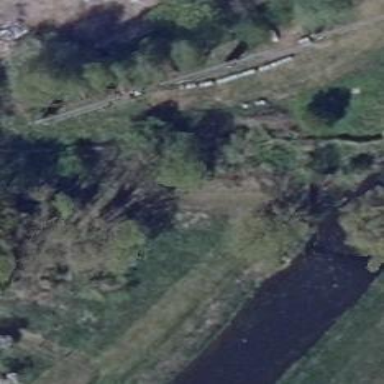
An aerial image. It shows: Abandoned railroad bridge.